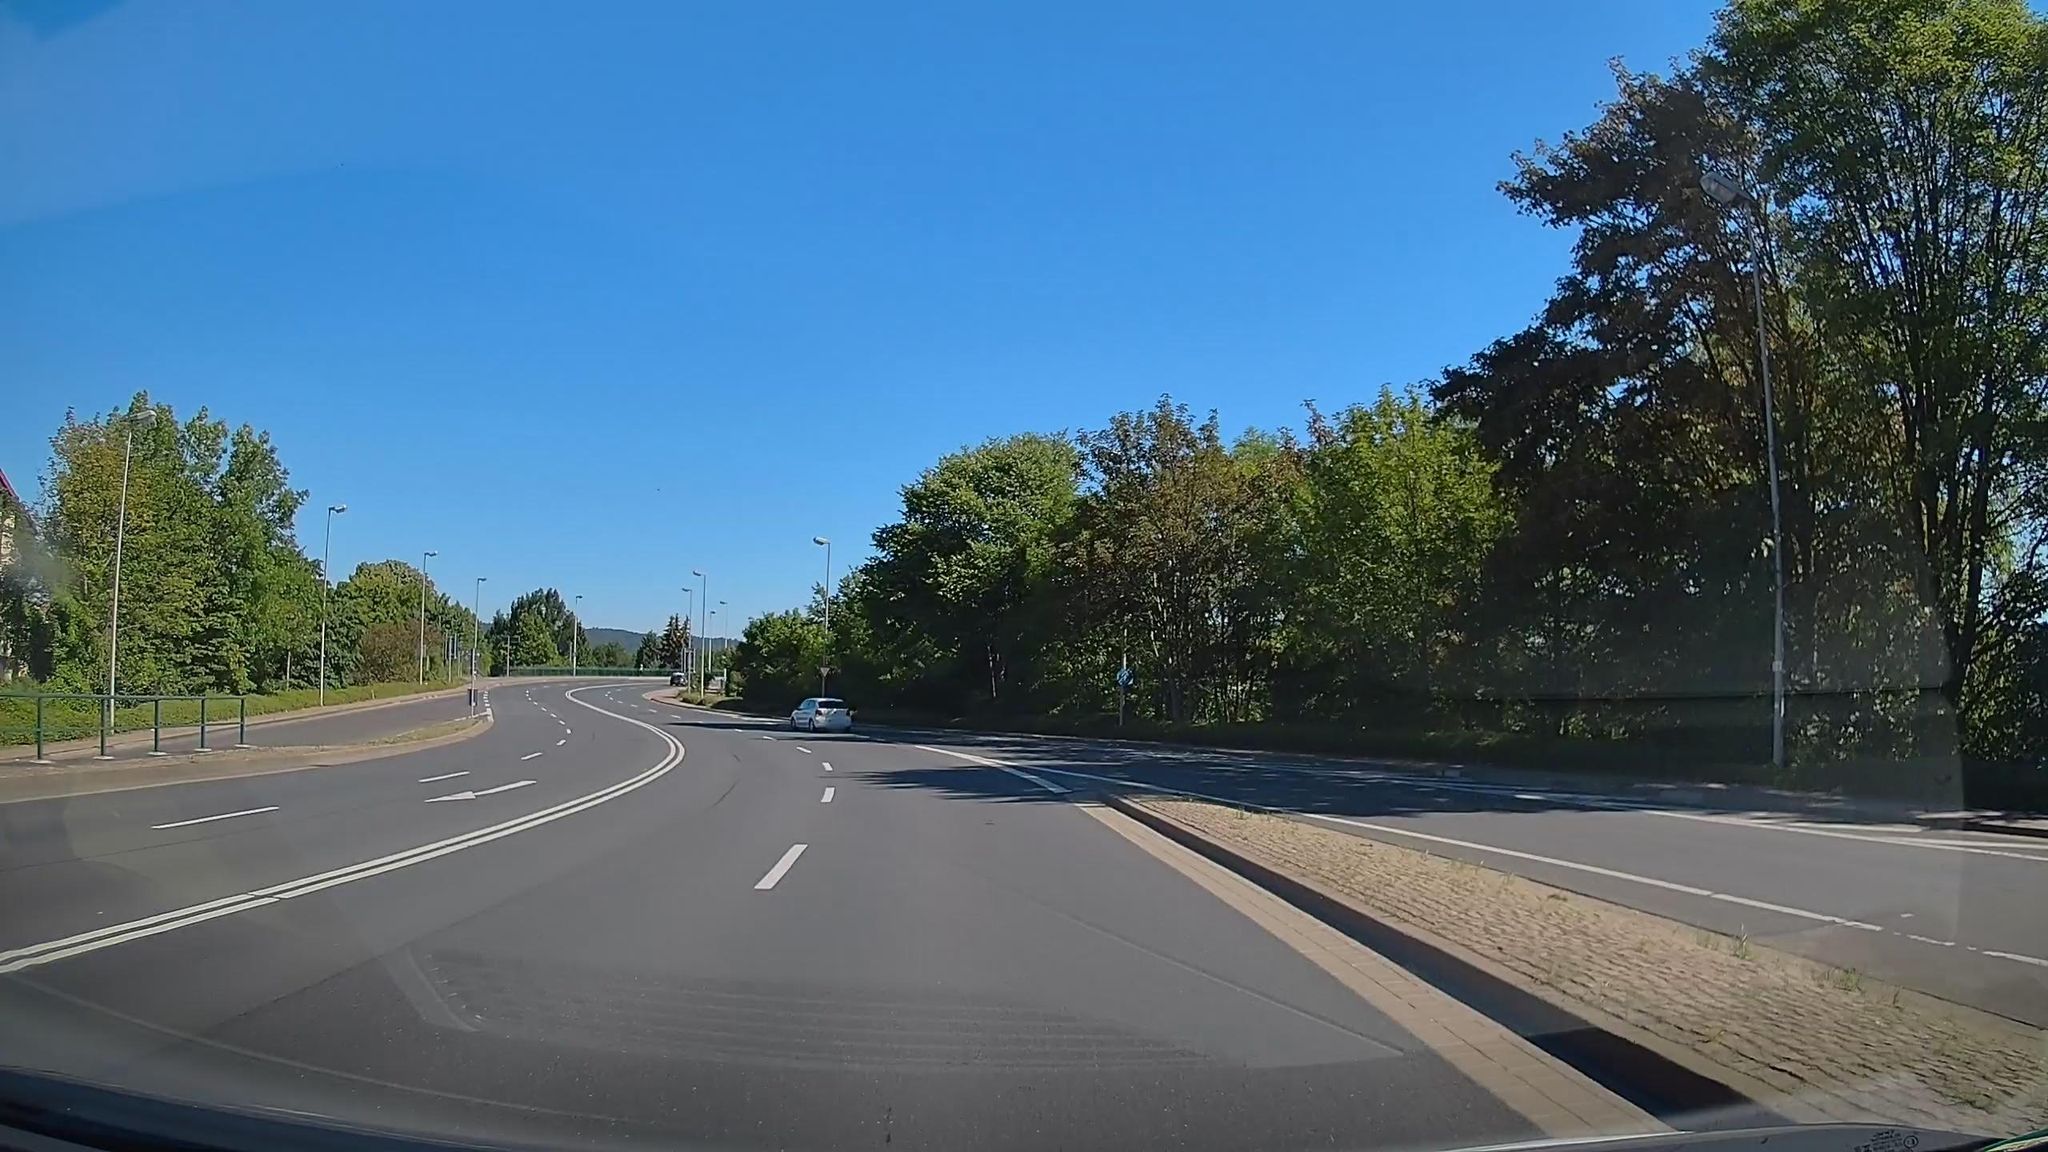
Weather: clear
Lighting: day
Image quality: good
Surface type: driving surface
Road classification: primary
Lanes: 4
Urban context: dense urban cluster
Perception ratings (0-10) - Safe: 2.87, Lively: 3.18, Beautiful: 4.44, Boring: 3.67, Depressing: 2.84, Wealthy: 1.89